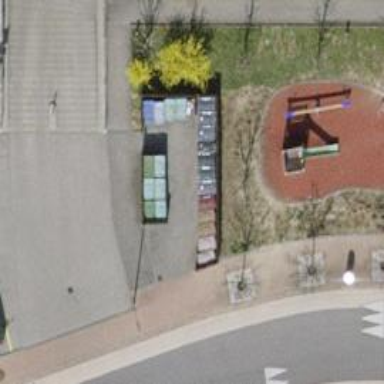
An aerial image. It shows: Recycling container at amenity designated for recycling.